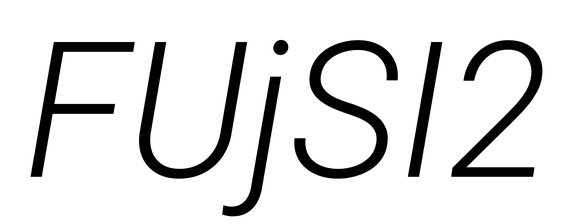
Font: Roboto-Italic_Light_Italic